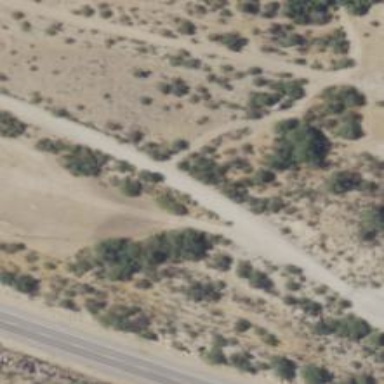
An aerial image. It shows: Service road.